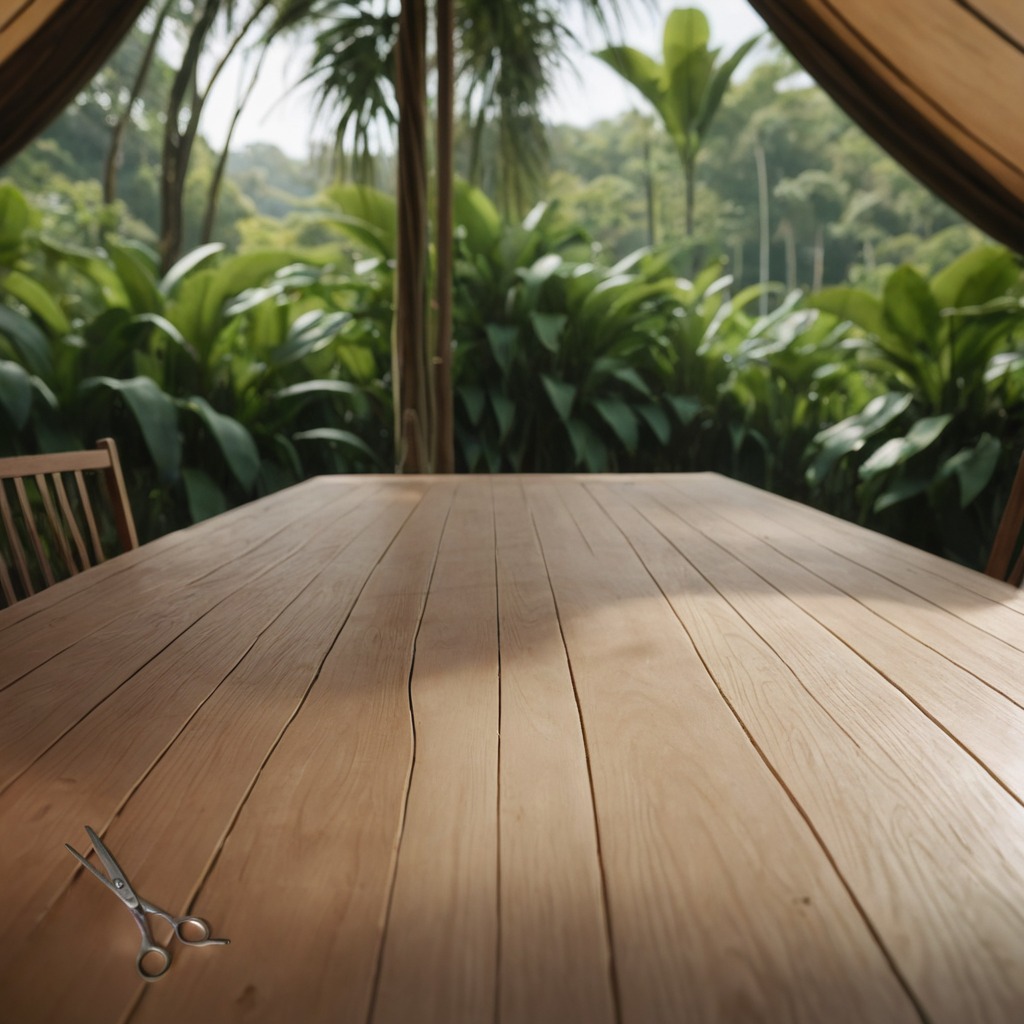
A scissor lies on a wooden table inside a jungle field workshop tent.